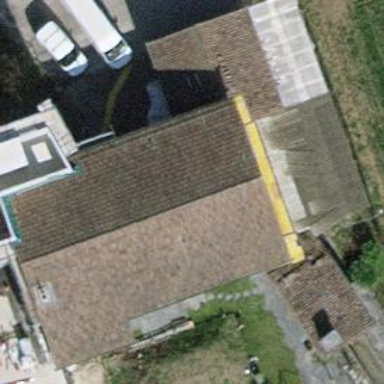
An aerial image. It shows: Detached building.